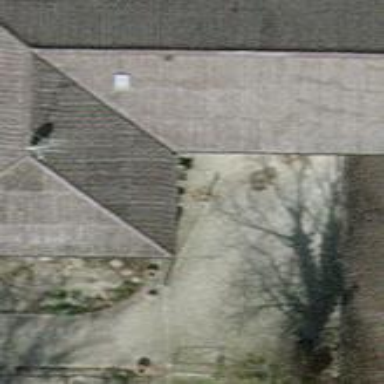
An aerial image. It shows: Detached building with hipped roof shape.